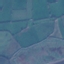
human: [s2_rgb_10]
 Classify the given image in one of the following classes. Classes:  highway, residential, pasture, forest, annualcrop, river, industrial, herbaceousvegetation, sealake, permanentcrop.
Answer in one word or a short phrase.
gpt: Pasture